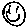
Label: smiley face